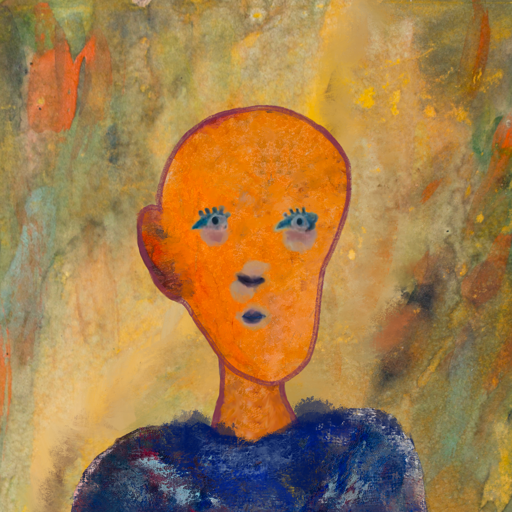
Background: Comrade, Head And Neck Front: Hypocrite, Face Front: Hill_Girl, Bust: Irani, Hair Front: Blank, Head Accessory: Blank, Second Necklace: Blank, Necklace: Blank, Baby: Blank